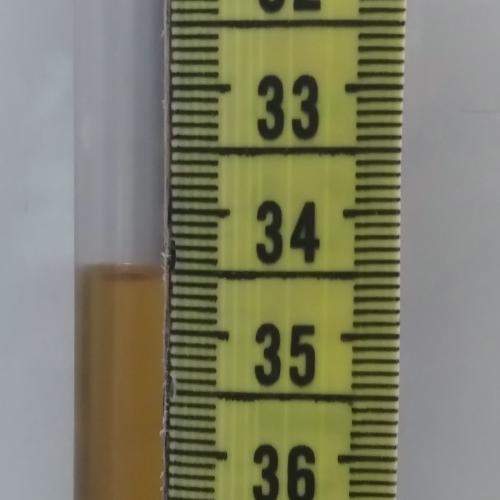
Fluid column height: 34.5 cm